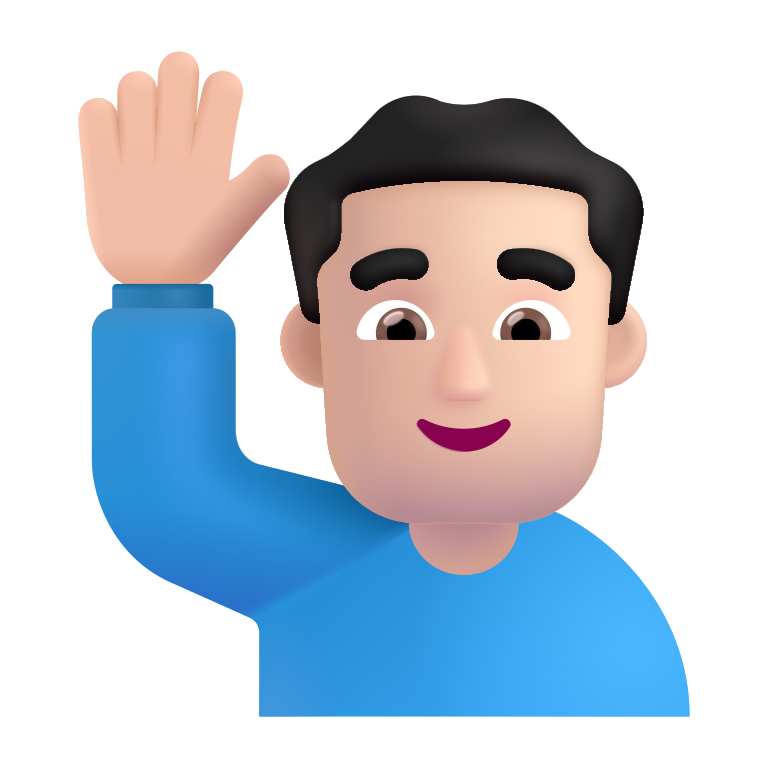
man raising hand color light